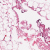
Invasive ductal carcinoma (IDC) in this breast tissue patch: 0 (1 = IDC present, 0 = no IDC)